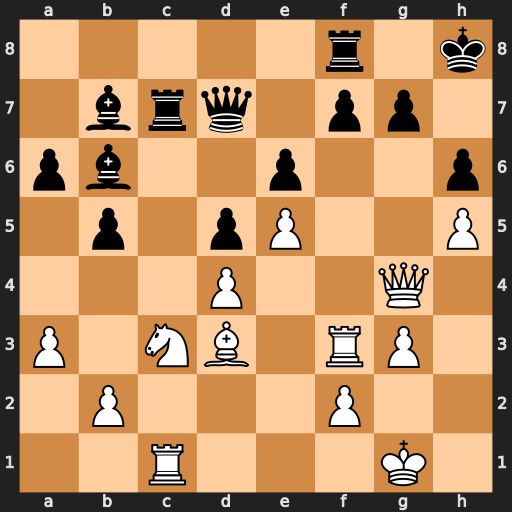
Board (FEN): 5r1k/1brq1pp1/pb2p2p/1p1pP2P/3P2Q1/P1NB1RP1/1P3P2/2R3K1
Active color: w
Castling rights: -
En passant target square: -
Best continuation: Qg6 f5 exf6